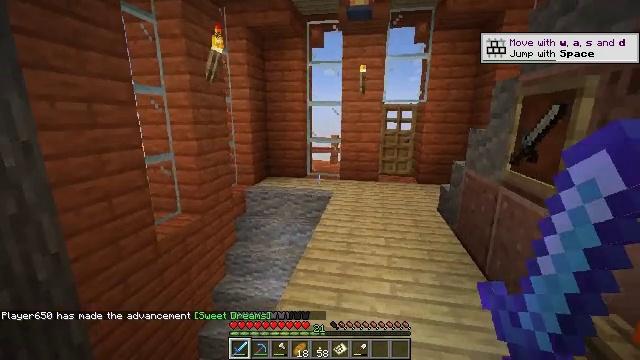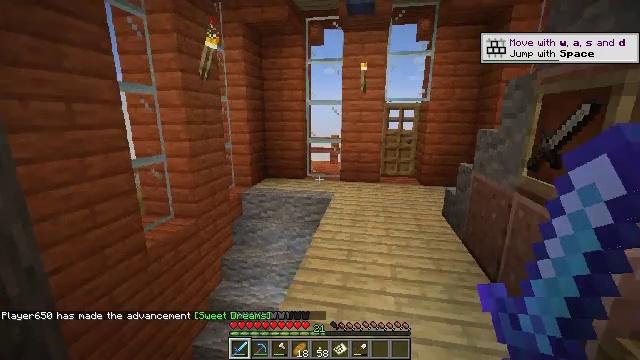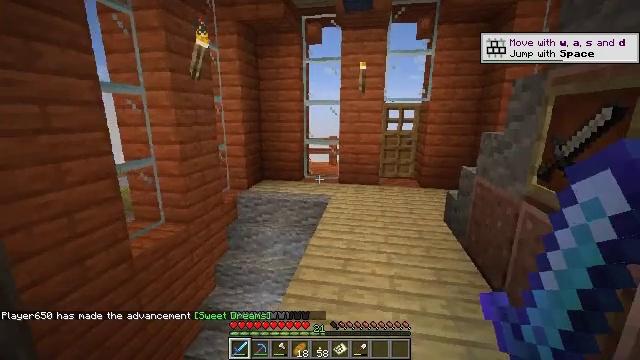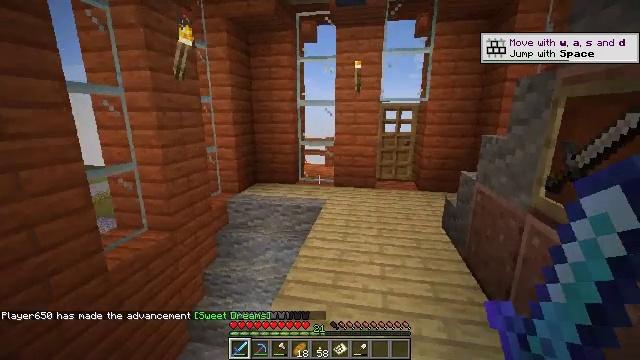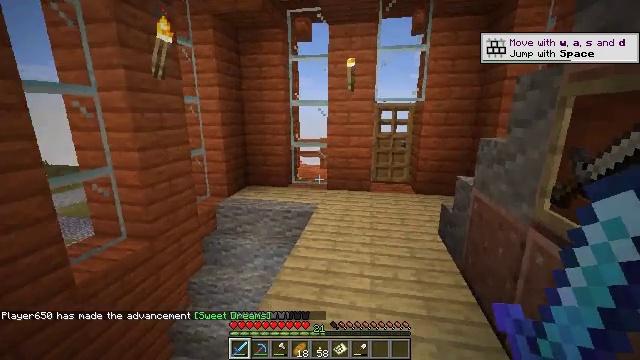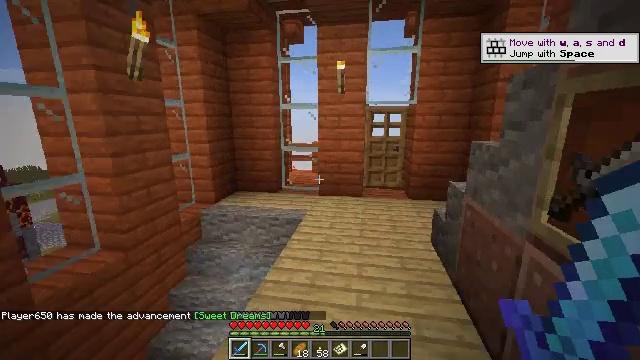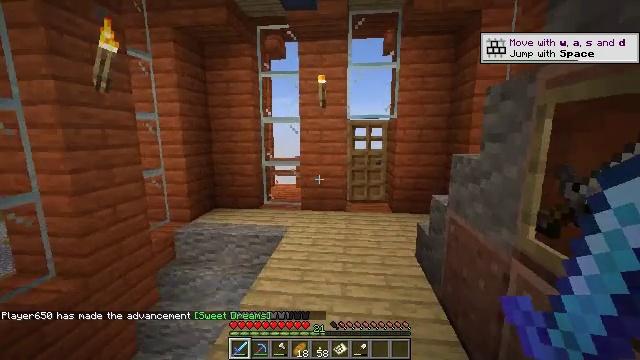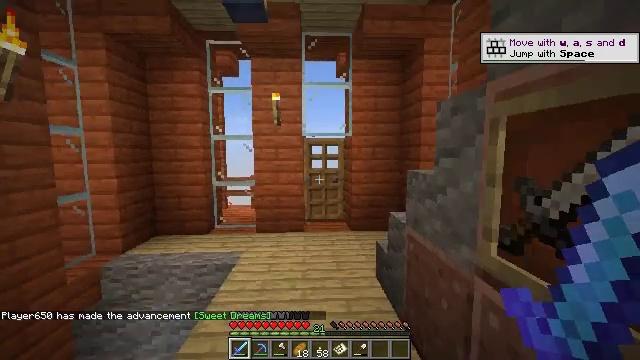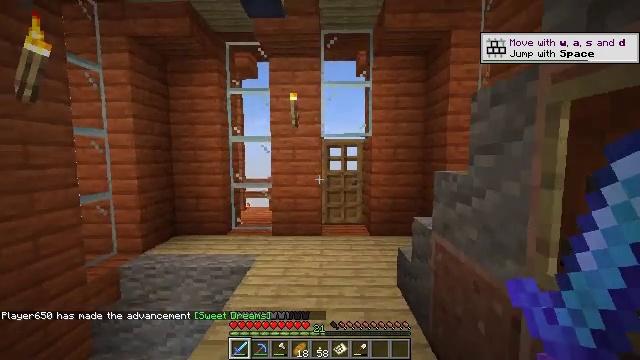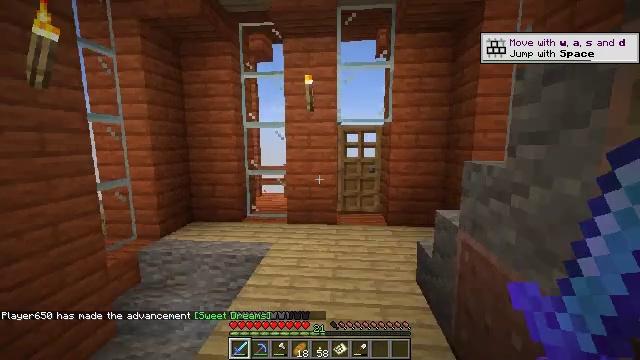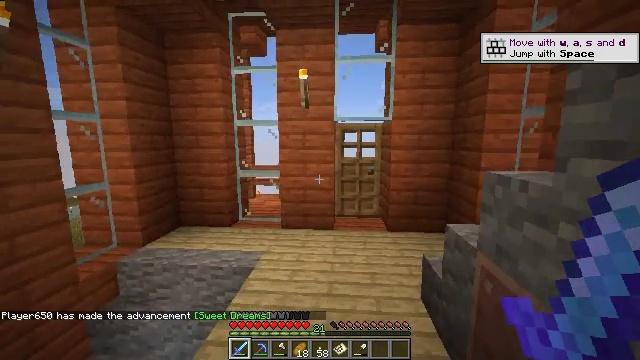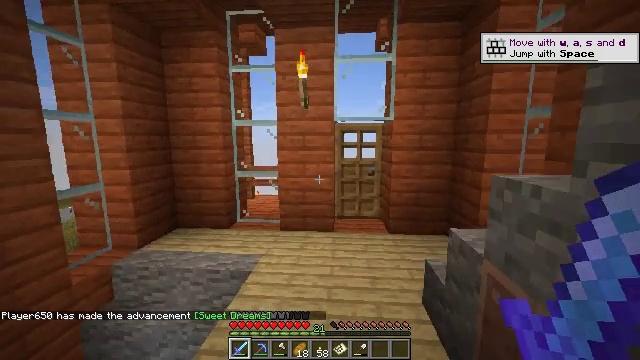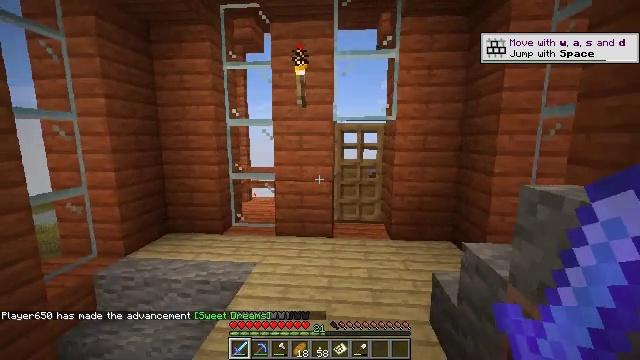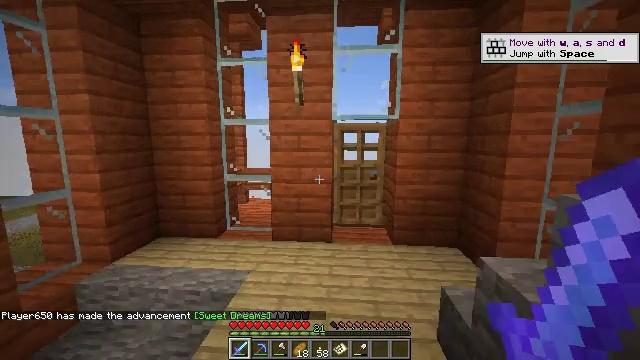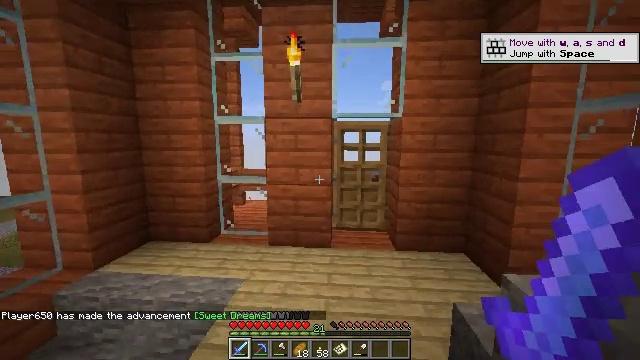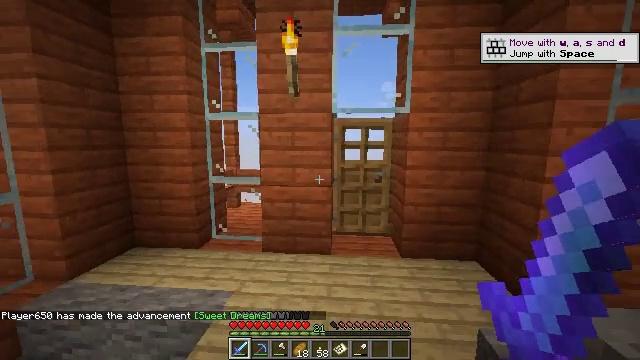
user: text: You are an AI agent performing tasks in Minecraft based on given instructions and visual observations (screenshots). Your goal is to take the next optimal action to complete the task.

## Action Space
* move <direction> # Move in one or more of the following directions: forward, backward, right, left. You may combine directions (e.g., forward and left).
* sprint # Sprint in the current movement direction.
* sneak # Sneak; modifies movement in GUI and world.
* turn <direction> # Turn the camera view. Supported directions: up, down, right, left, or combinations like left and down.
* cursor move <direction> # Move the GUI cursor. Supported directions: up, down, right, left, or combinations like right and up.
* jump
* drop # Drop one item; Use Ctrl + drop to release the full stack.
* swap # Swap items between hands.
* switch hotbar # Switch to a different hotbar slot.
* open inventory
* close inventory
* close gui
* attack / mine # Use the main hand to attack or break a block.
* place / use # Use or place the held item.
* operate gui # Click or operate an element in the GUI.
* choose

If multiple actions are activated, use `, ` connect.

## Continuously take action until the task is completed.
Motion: motion action
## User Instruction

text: Fight a skeleton.
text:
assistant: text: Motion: move forward and move right
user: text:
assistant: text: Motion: move forward and move right
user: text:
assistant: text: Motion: move forward and move right
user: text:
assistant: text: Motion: move forward and move right
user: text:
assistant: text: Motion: move forward and move right
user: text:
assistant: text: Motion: move forward, turn right and up
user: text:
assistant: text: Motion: move forward, turn right and up
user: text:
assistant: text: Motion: move forward, turn left
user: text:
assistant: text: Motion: move forward, turn left and down
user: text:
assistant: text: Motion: move forward
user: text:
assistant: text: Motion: move forward
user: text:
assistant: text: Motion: move forward
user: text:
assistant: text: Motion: move forward
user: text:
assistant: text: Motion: move forward
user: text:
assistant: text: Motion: move forward
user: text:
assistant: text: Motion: move forward, turn left
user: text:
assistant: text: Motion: move forward
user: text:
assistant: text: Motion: move forward
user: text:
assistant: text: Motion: move forward, turn left and down
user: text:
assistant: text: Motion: move forward, turn left and down
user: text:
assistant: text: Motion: move forward
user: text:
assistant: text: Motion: move forward, turn left and down
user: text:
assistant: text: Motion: move forward, turn left and down
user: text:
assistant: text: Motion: move forward, turn left and down
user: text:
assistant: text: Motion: move forward, turn left and down
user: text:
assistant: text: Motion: move forward, turn left and down
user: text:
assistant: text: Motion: move forward, turn left and down
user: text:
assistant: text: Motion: move forward, turn left and down
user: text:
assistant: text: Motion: move forward, turn left and down
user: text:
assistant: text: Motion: move forward, turn left and down